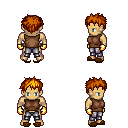
a pixel art fantasy rpg character, male body template, human, tanned skin, brown sleeveless shirt, metal pants, dark blonde bedhead hairstyle, gold gloves, brown slippers, four views (front, back, left, right), 2x2 character sprite sheet, small pixel art, hard edges, no anti-aliasing